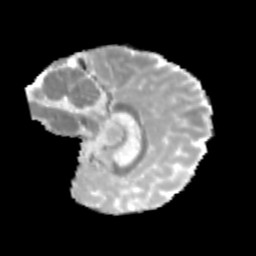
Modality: MD
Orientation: sagittal
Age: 10
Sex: male
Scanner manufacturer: siemens
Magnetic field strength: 3 T
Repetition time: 3.8 s
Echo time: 0.07 s